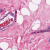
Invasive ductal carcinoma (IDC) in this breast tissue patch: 0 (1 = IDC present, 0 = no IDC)